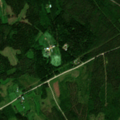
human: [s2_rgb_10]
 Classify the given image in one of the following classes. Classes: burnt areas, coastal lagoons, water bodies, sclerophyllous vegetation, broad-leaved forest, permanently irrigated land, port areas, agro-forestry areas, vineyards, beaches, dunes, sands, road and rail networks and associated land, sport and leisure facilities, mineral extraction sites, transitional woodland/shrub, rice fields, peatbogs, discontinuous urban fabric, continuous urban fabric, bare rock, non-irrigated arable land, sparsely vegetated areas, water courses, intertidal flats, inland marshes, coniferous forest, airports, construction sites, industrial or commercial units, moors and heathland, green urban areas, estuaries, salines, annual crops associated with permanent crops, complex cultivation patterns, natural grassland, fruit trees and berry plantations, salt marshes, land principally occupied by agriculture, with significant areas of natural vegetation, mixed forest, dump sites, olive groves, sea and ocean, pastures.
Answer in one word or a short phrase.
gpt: land principally occupied by agriculture, with significant areas of natural vegetation, coniferous forest, mixed forest, transitional woodland/shrub